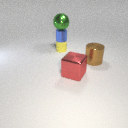
small yellow rubber cylinder to the left of large red metal cube